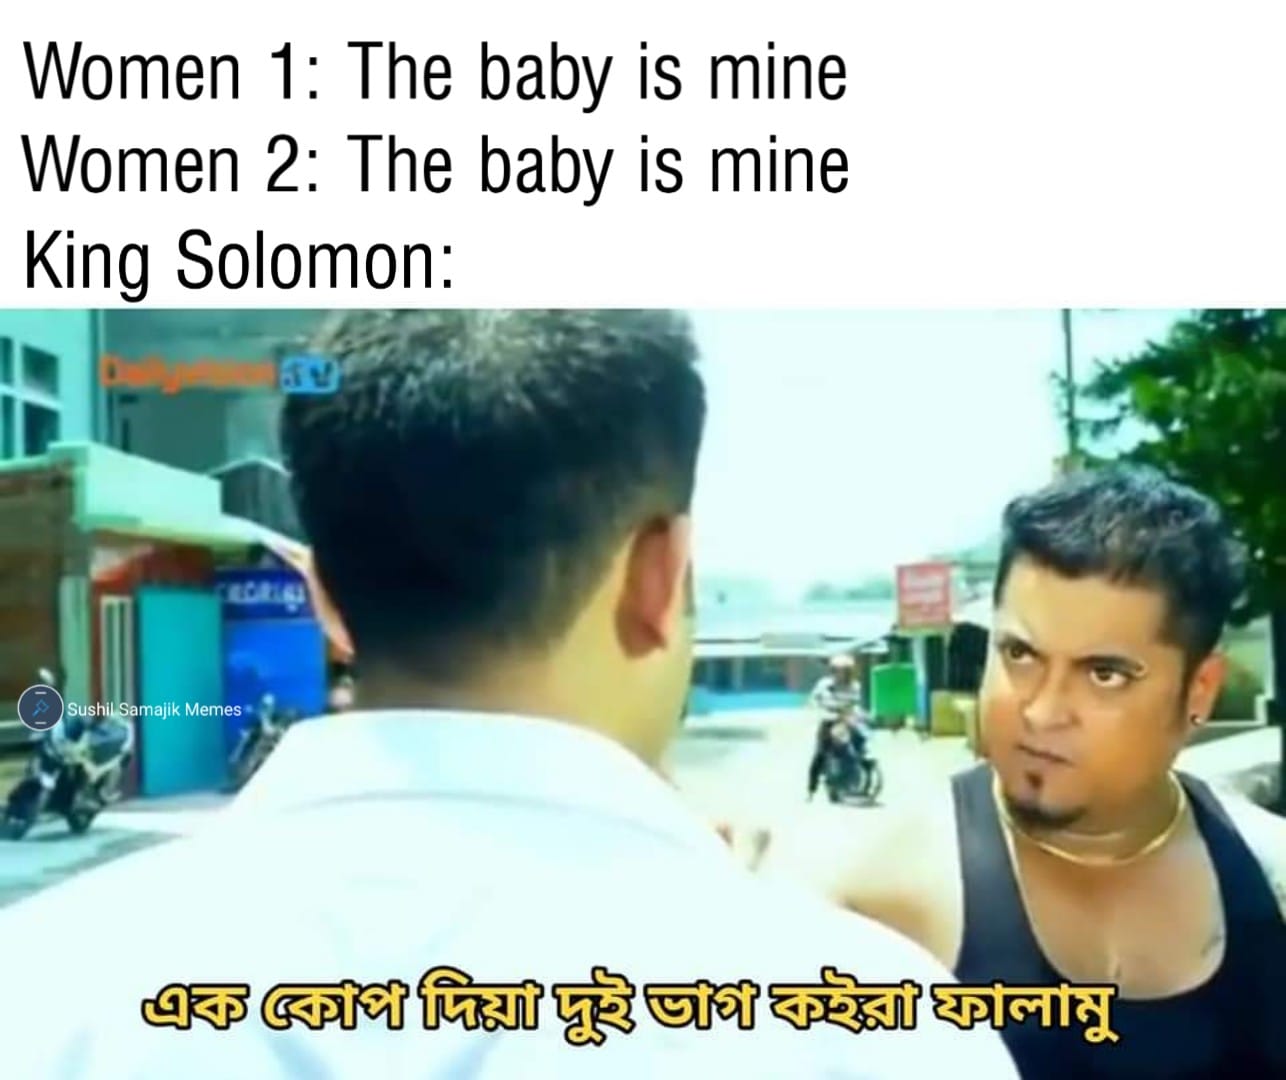
Caption: Women 1 : The baby is mine   Women 2 :   The baby is mine     King Solomon :     এক কোপ দিয়া দুই ভাগ কইরা ফালামু
Label: non-hate